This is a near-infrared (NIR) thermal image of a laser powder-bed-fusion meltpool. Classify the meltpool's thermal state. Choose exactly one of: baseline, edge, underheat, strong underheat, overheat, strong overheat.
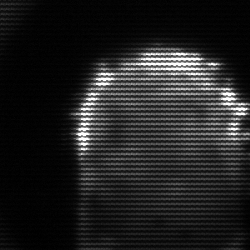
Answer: baseline